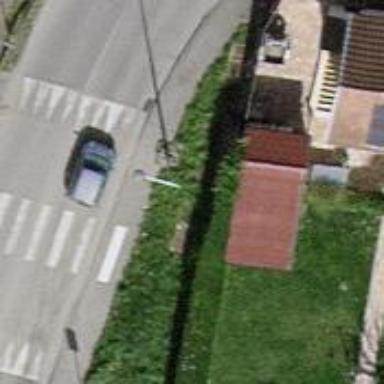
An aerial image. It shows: Support pole.